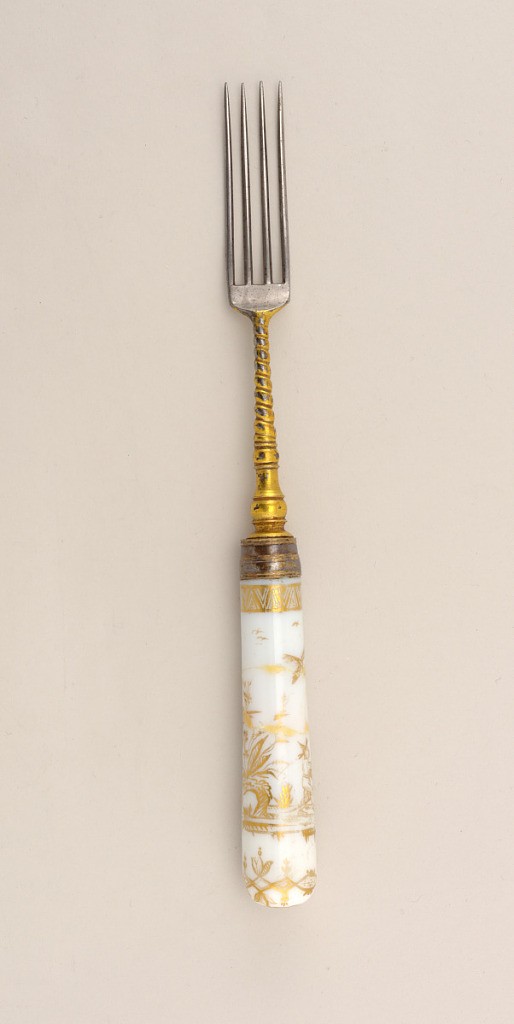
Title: Fork
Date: ca. 1730–40
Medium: glass, steel, gold, brass
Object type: fork
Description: Four curved tines, curved shoulders. Spiral-shaped neck, baluster-shaped near the handle. Plain brass ferrule, round in section, of white milk glass with gold Chinoiserie design. A man giving a jug to another man riding a hobby-horse. In the background a landscape with flowers and birds up in the sky.